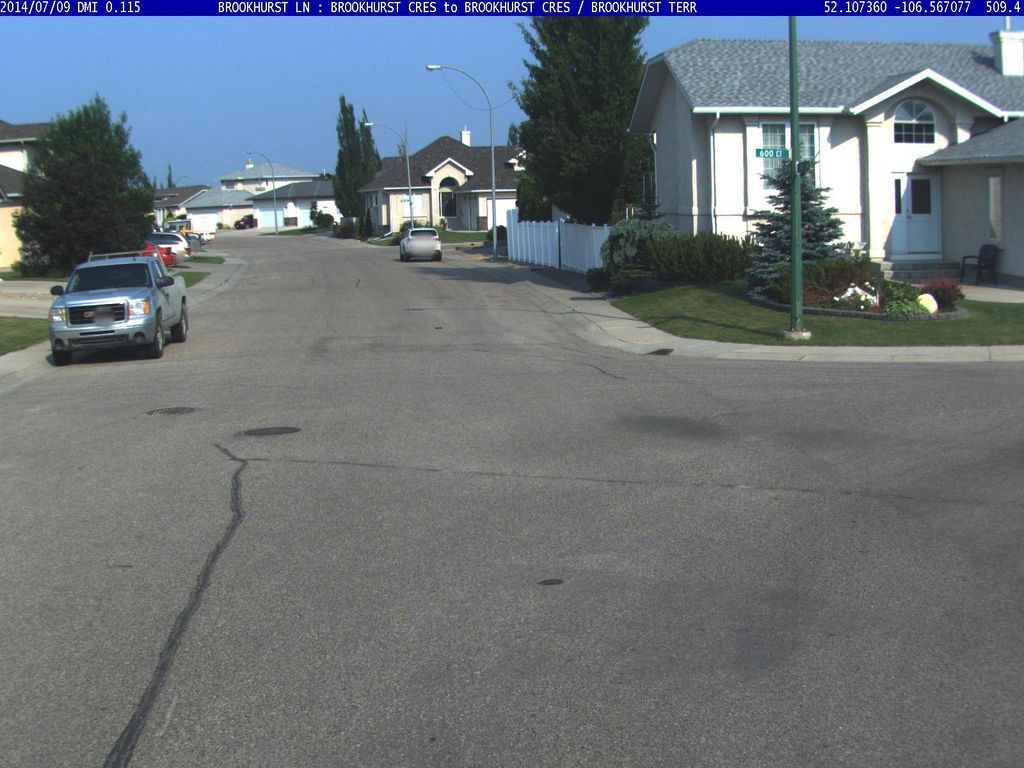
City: saskatoon